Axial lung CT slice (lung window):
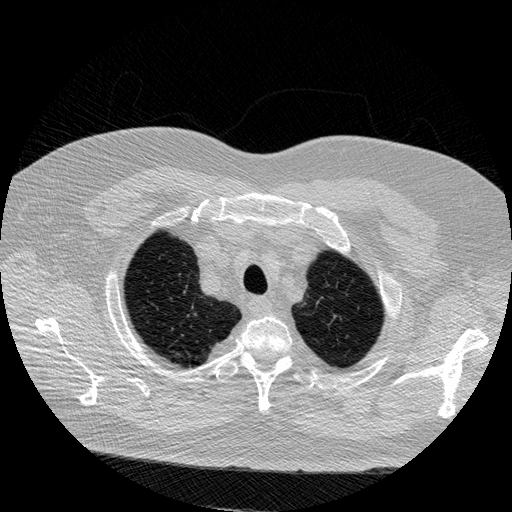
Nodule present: no